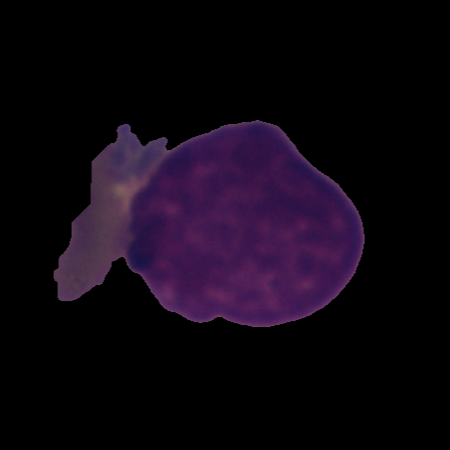
Label: cancer